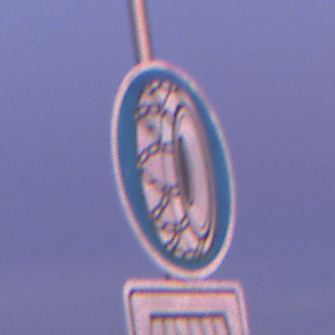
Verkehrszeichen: SchneekettenVorgeschrieben
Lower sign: HinweisDurchSinnbild13
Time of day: Dawn
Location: Outdoor (Nature)
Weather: PartlyCloudy
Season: NotSpecified
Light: Natural